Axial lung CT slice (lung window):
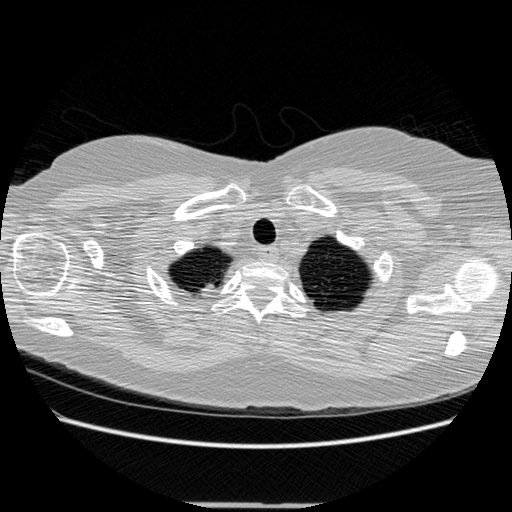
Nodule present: no